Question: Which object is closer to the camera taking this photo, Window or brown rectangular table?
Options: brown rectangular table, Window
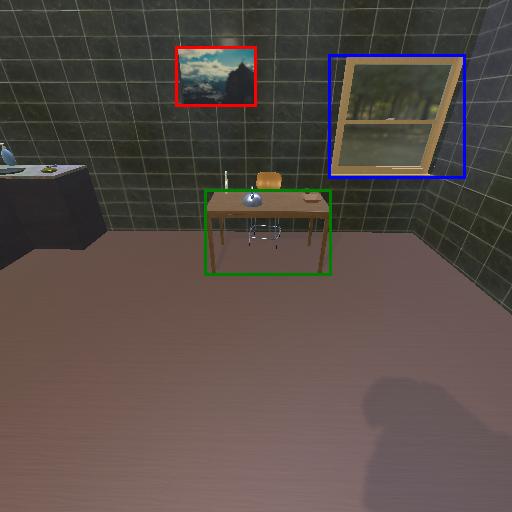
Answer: brown rectangular table